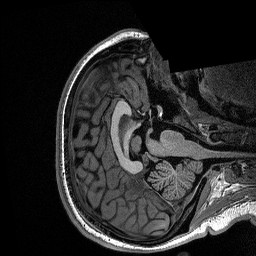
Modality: T1w
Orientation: axial
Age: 22
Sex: female
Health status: healthy
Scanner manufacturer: siemens
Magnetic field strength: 1.5 T
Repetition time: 2.73 s
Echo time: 0.00357 s